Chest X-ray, PA view. Patient: 51 years old, sex M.
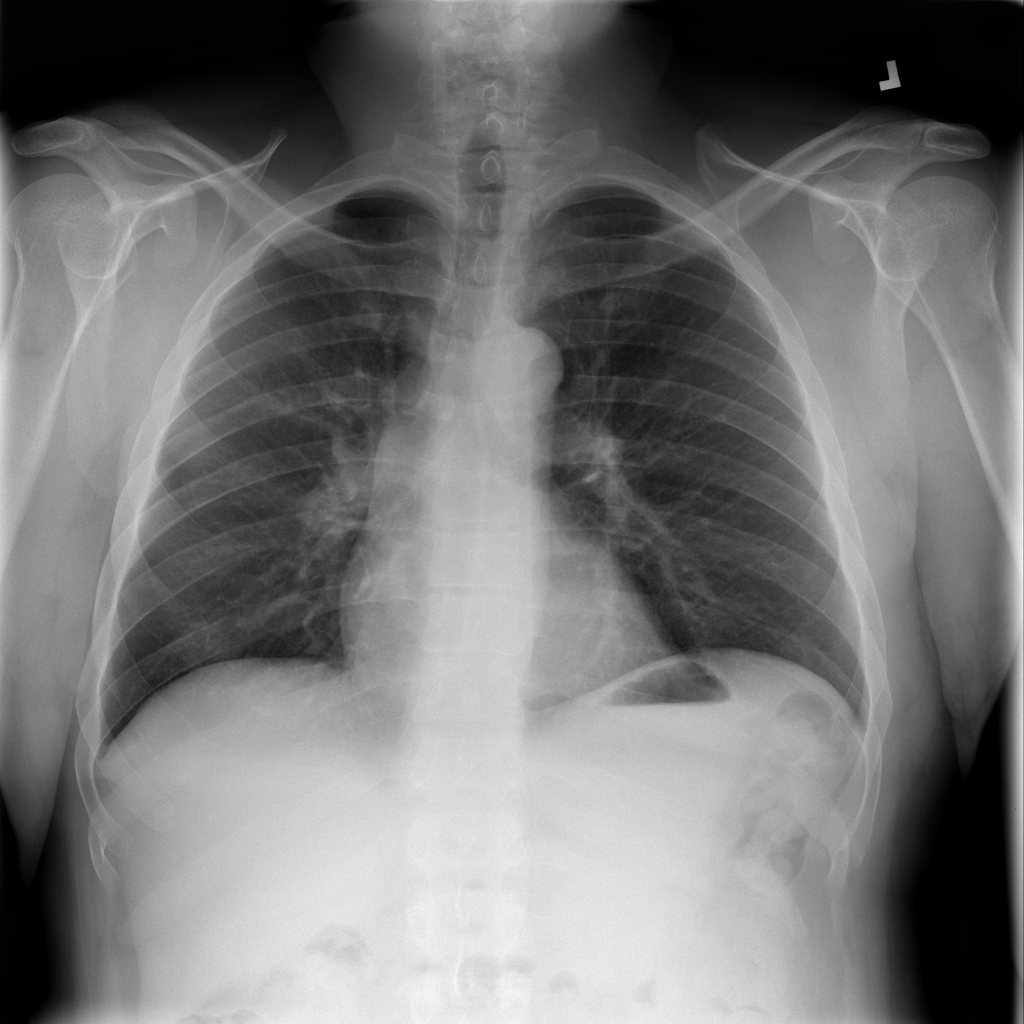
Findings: No Finding